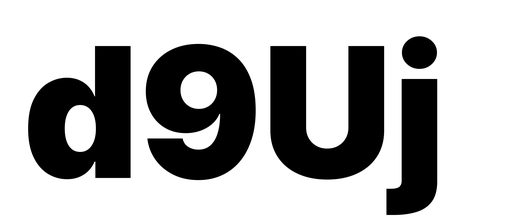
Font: Inter_Black